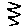
Label: zigzag